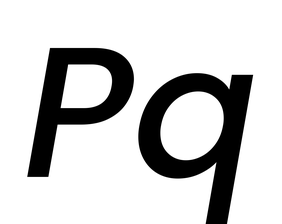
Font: Poppins-MediumItalic